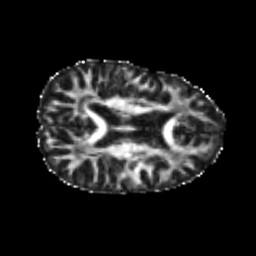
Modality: FA
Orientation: axial
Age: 25
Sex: female
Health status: healthy
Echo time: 0.074 s